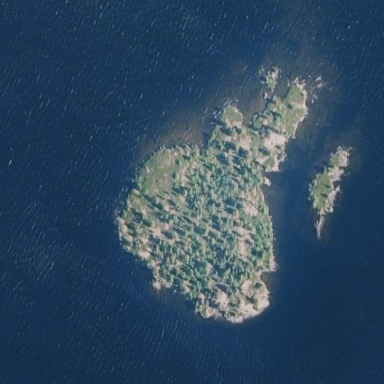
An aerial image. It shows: Islet.